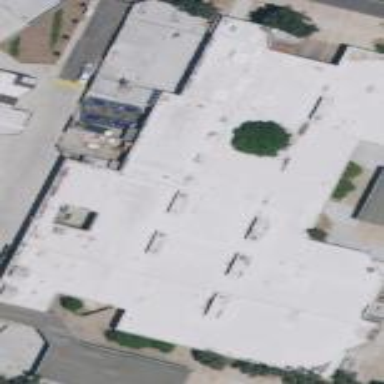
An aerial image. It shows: Educational building.